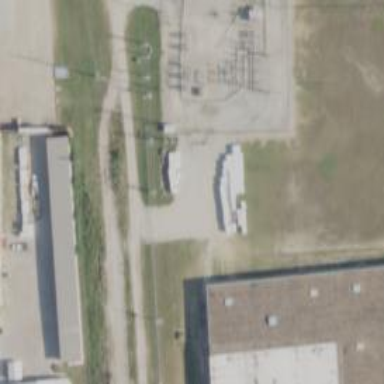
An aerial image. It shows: Power substation.